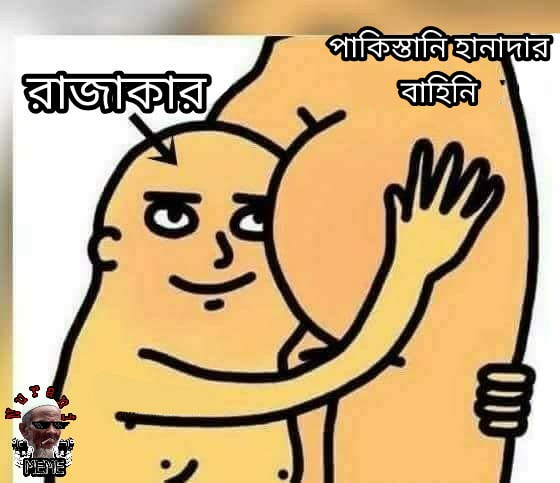
Caption: রাজাকার    পাকিস্তানি হানাদার বাহিনি
Label: hate